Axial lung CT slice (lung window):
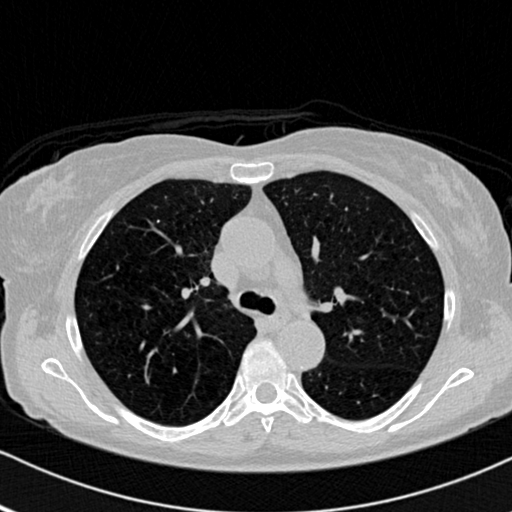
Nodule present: no